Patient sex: M
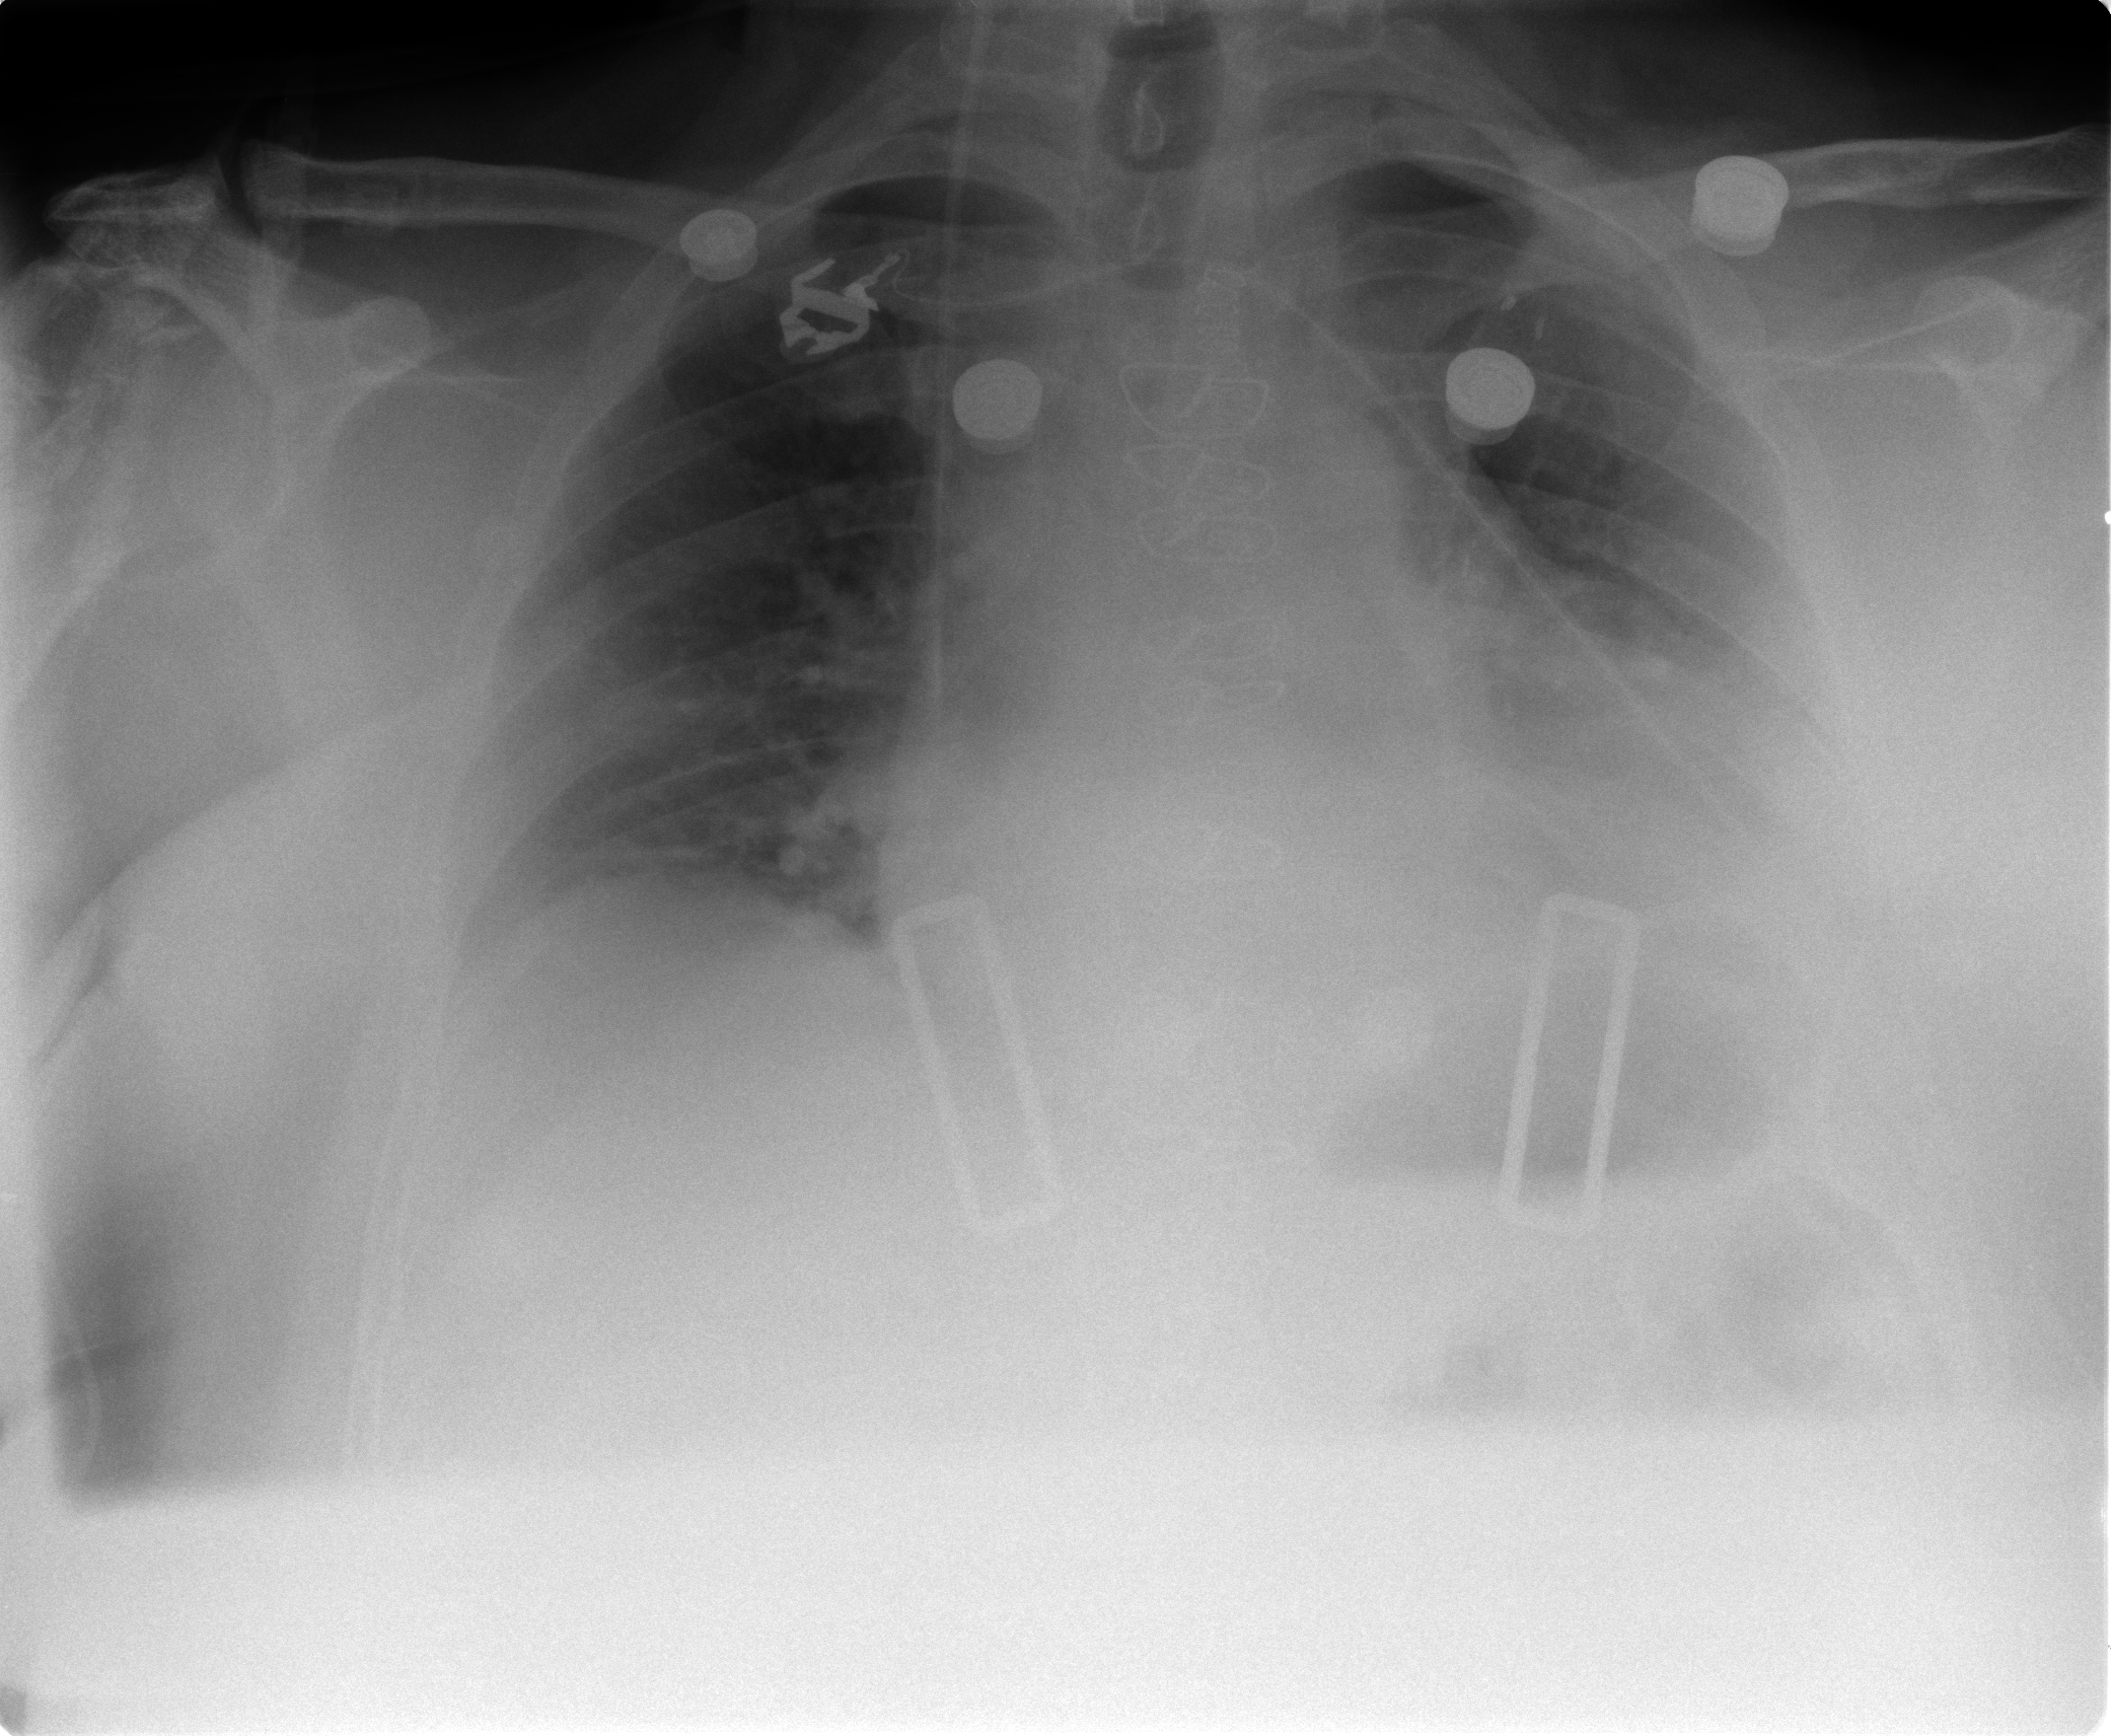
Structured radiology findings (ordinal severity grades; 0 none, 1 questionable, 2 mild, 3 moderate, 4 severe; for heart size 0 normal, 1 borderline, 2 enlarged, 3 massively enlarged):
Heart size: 0
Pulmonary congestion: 2
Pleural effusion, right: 0
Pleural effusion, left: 3
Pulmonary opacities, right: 0
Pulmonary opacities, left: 2
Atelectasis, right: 2
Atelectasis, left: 2